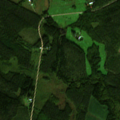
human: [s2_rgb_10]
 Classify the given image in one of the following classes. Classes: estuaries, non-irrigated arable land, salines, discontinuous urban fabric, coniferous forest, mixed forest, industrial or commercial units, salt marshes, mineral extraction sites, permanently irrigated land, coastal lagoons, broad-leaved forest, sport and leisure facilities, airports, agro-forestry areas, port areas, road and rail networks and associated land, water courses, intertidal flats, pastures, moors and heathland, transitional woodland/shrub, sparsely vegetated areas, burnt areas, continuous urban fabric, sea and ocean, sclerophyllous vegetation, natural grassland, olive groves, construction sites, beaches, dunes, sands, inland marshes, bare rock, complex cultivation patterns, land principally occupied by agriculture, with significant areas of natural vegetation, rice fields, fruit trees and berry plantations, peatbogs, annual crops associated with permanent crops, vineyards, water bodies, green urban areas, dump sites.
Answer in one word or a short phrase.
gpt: land principally occupied by agriculture, with significant areas of natural vegetation, coniferous forest, mixed forest, transitional woodland/shrub